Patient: sex M, age 57
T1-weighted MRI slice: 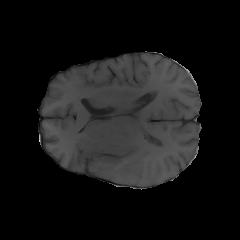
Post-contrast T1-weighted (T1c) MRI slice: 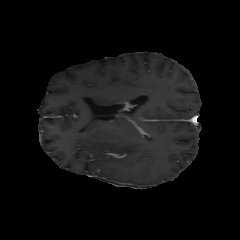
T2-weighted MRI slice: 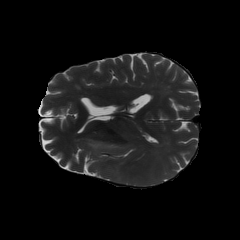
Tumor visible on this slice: yes
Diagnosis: Glioblastoma, IDH-wildtype
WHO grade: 4